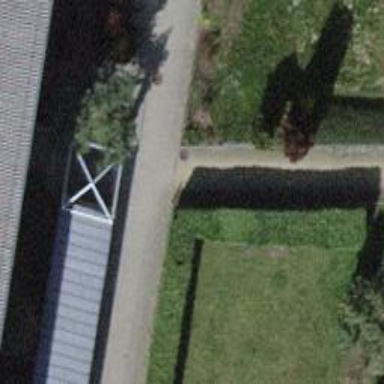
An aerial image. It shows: Footway made of paving stones.